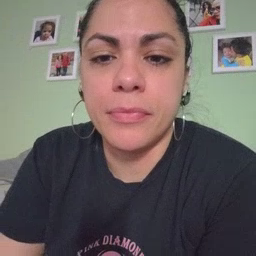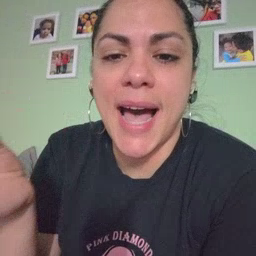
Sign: cat